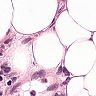
Metastatic tissue present: yes